Here is the time-frequency representation (spectrogram) of a rolling-element bearing's vibration measurement. What is the most likely bearing condition (normal, inner_race, outer_race, ball)?
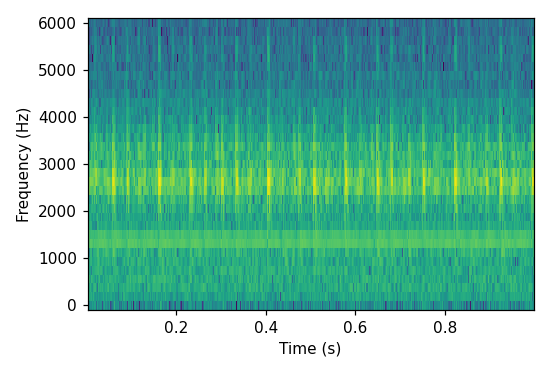
Answer: inner_race